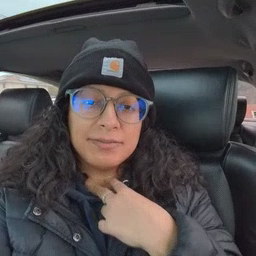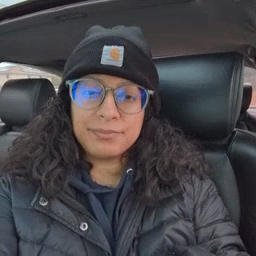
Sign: stuck